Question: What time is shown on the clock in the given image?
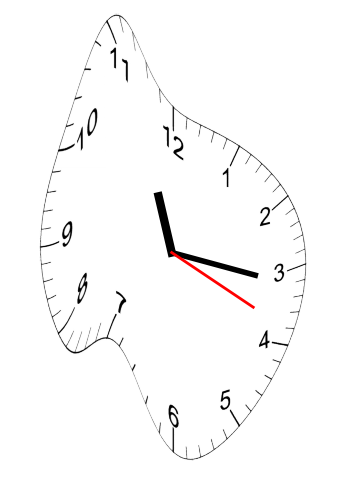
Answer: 11:16:19